Question: I created a simple webpage to add product one at a time. User only need to input the product name and all product info will be get thru AJAX. I used jQuery AJAX and it works.

But Now user want to have a button at the end of the row so that they can add many products in the same page. so when they want to add one more product, then can just click the button and a new row will appear below for them to add product.
1. How can I do that to pass data to PHP? what's the name for each textbox? In PHP, how do I can all these products info? In array?
2. How can I use ajax to put the received info to different row? IE. when user select row two product, how to make put the product info back to row two fields?
3. If I use AJAX, I know we can pass multiple data to server by using JSON. Can I receive multiple Data too? Now I am using separator only.
any example?
Thanks
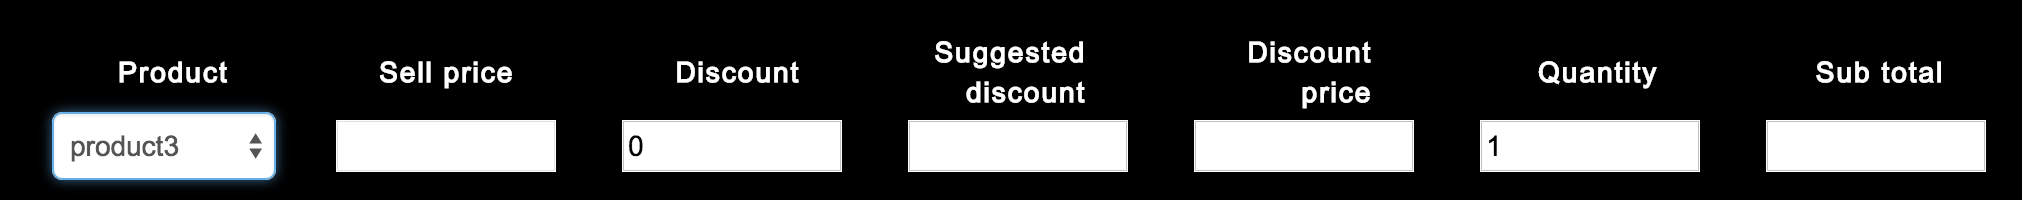
Answer: There is a lot of possibilities to do that. This is one.
I dont know where you want to calculate your subtotal. And discount. It could be done in javascript or it could be done by php. It is your choice.
'''
$(document).on("change", ".cboProdc", function(e){ // As you change the select box element
$("*").removeClass("active");//Remove active class from all elements in the DOM
$(this).parent().addClass("active");//Add active for a div container parent
//Add active for each input som form active div
$(".active .txtPrice").addClass("active");
$(".active .txtDisc").addClass("active");
$(".active .txtSugDisc").addClass("active");
$(".active .txtQt").addClass("active");
$(".active .txtStot").addClass("active");
//Make your AJAX request to PHP.
//Send to PHP id product like this $("option:selected", this).val();
var dt={
productId: $("option:selected", this).val()
};
//Ajax
var request =$.ajax({//http://api.jquery.com/jQuery.ajax/
url: "yourServer.php",
type: "POST",
data: dt,
dataType: "json"
});
//Retrieve all information through JSON and put it in each active element.
//Ajax Done catch JSON from PHP
request.done(function(dataset){
for (var index in dataset){
txtPrice=dataset[index].Price;
txtDisc=dataset[index].Discount;
txtSugDisc=dataset[index].SugDisc;
txtQt=dataset[index].Quanty;
txtStot=dataset[index].Stot;//If you want to use php to perform the calculus
}
//JavaScript conditions. Here you can control the behaivior of your html object, based on your PHP response and pass values to acvive elements
$(".active .txtPrice").val(txtPrice);
$(".active .txtDisc").val(txtDisc);
$(".active .txtSugDisc").val(txtSugDisc);
$(".active .txtQt").val(txtQt);
$(".active .txtStot").val(txtStot);
});//End of request.done(...
});//End of $(document).on("change",
///////////////////////////////////////////////////////////////////////////////////
//Your php code
//Make your query at database
//Return like this:
$arrToJSON = array(
"Price"=>"the price",
"Discount"=>"the Discount",
"SugDisc"=>"the SugDisc",
"Quanty"=>"the Quanty",
"txtStot"=>"the txtStot",
);
return json_encode(array($arrToJSON));
//////////////////////////////////////////////////////////////////////////////////////
'''
To save all information make a .each() <URL> for each element, retiereve each information an use separator to send to php. Exemple "*"
In php you can use explod <URL>
Here you have a fiddle <URL> to see how to select elements for each product row